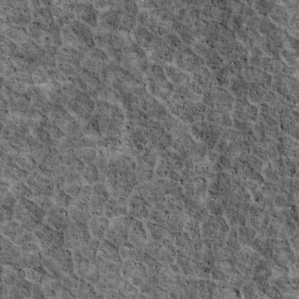
Label: non_frost